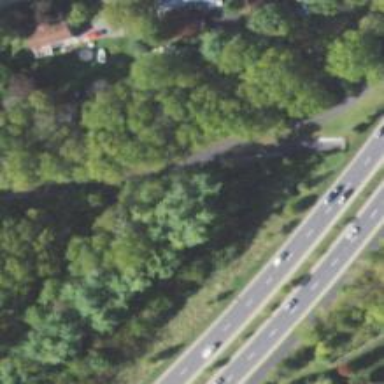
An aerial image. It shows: Asphalt cycleway.